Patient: sex M, age 64
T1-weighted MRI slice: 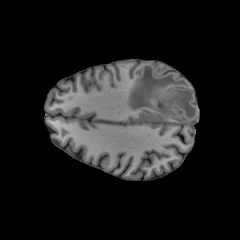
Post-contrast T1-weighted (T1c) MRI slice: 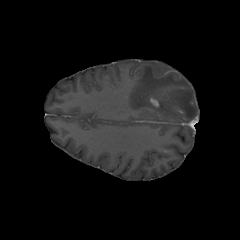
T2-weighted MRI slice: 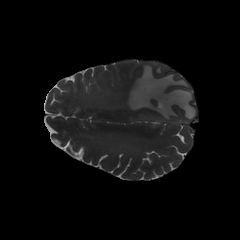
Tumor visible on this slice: yes
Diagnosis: Glioblastoma, IDH-wildtype
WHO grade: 4